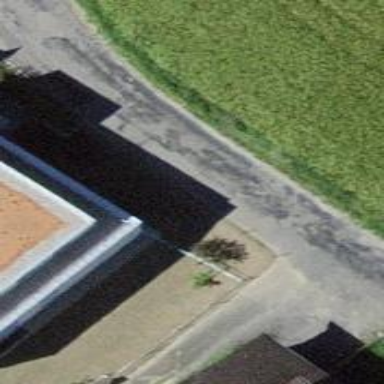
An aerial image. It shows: Residential road with asphalt surface passing through agricultural land.